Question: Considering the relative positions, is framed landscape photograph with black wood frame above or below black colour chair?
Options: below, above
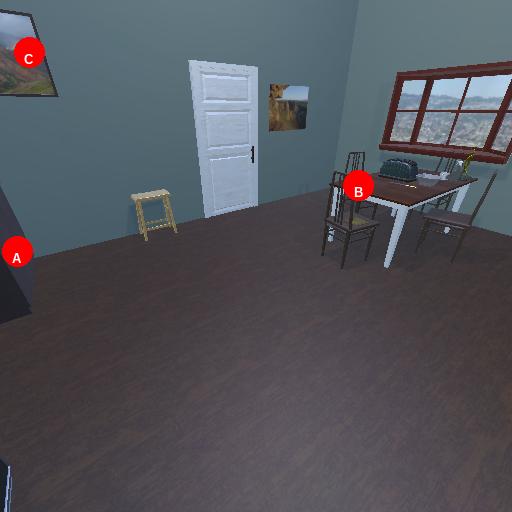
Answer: below